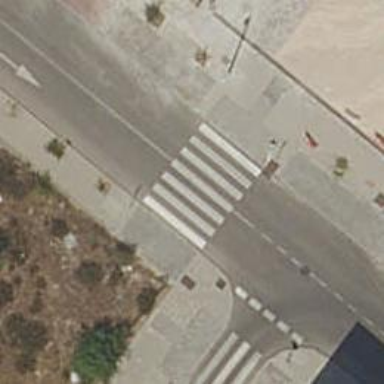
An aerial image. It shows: Zebra crossing on the road.